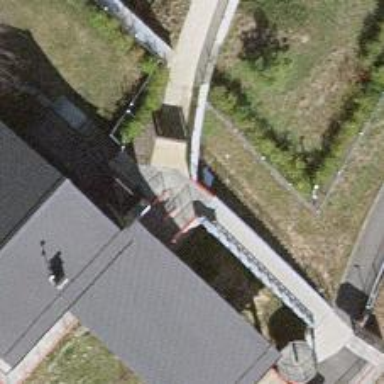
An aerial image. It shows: Concrete steps.